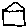
Label: house